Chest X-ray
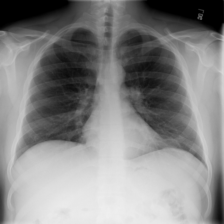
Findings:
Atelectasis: negative
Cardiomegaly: negative
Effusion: negative
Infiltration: negative
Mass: negative
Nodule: negative
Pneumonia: negative
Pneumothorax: negative
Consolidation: negative
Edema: negative
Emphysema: negative
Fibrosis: negative
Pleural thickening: negative
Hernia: negative